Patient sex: F
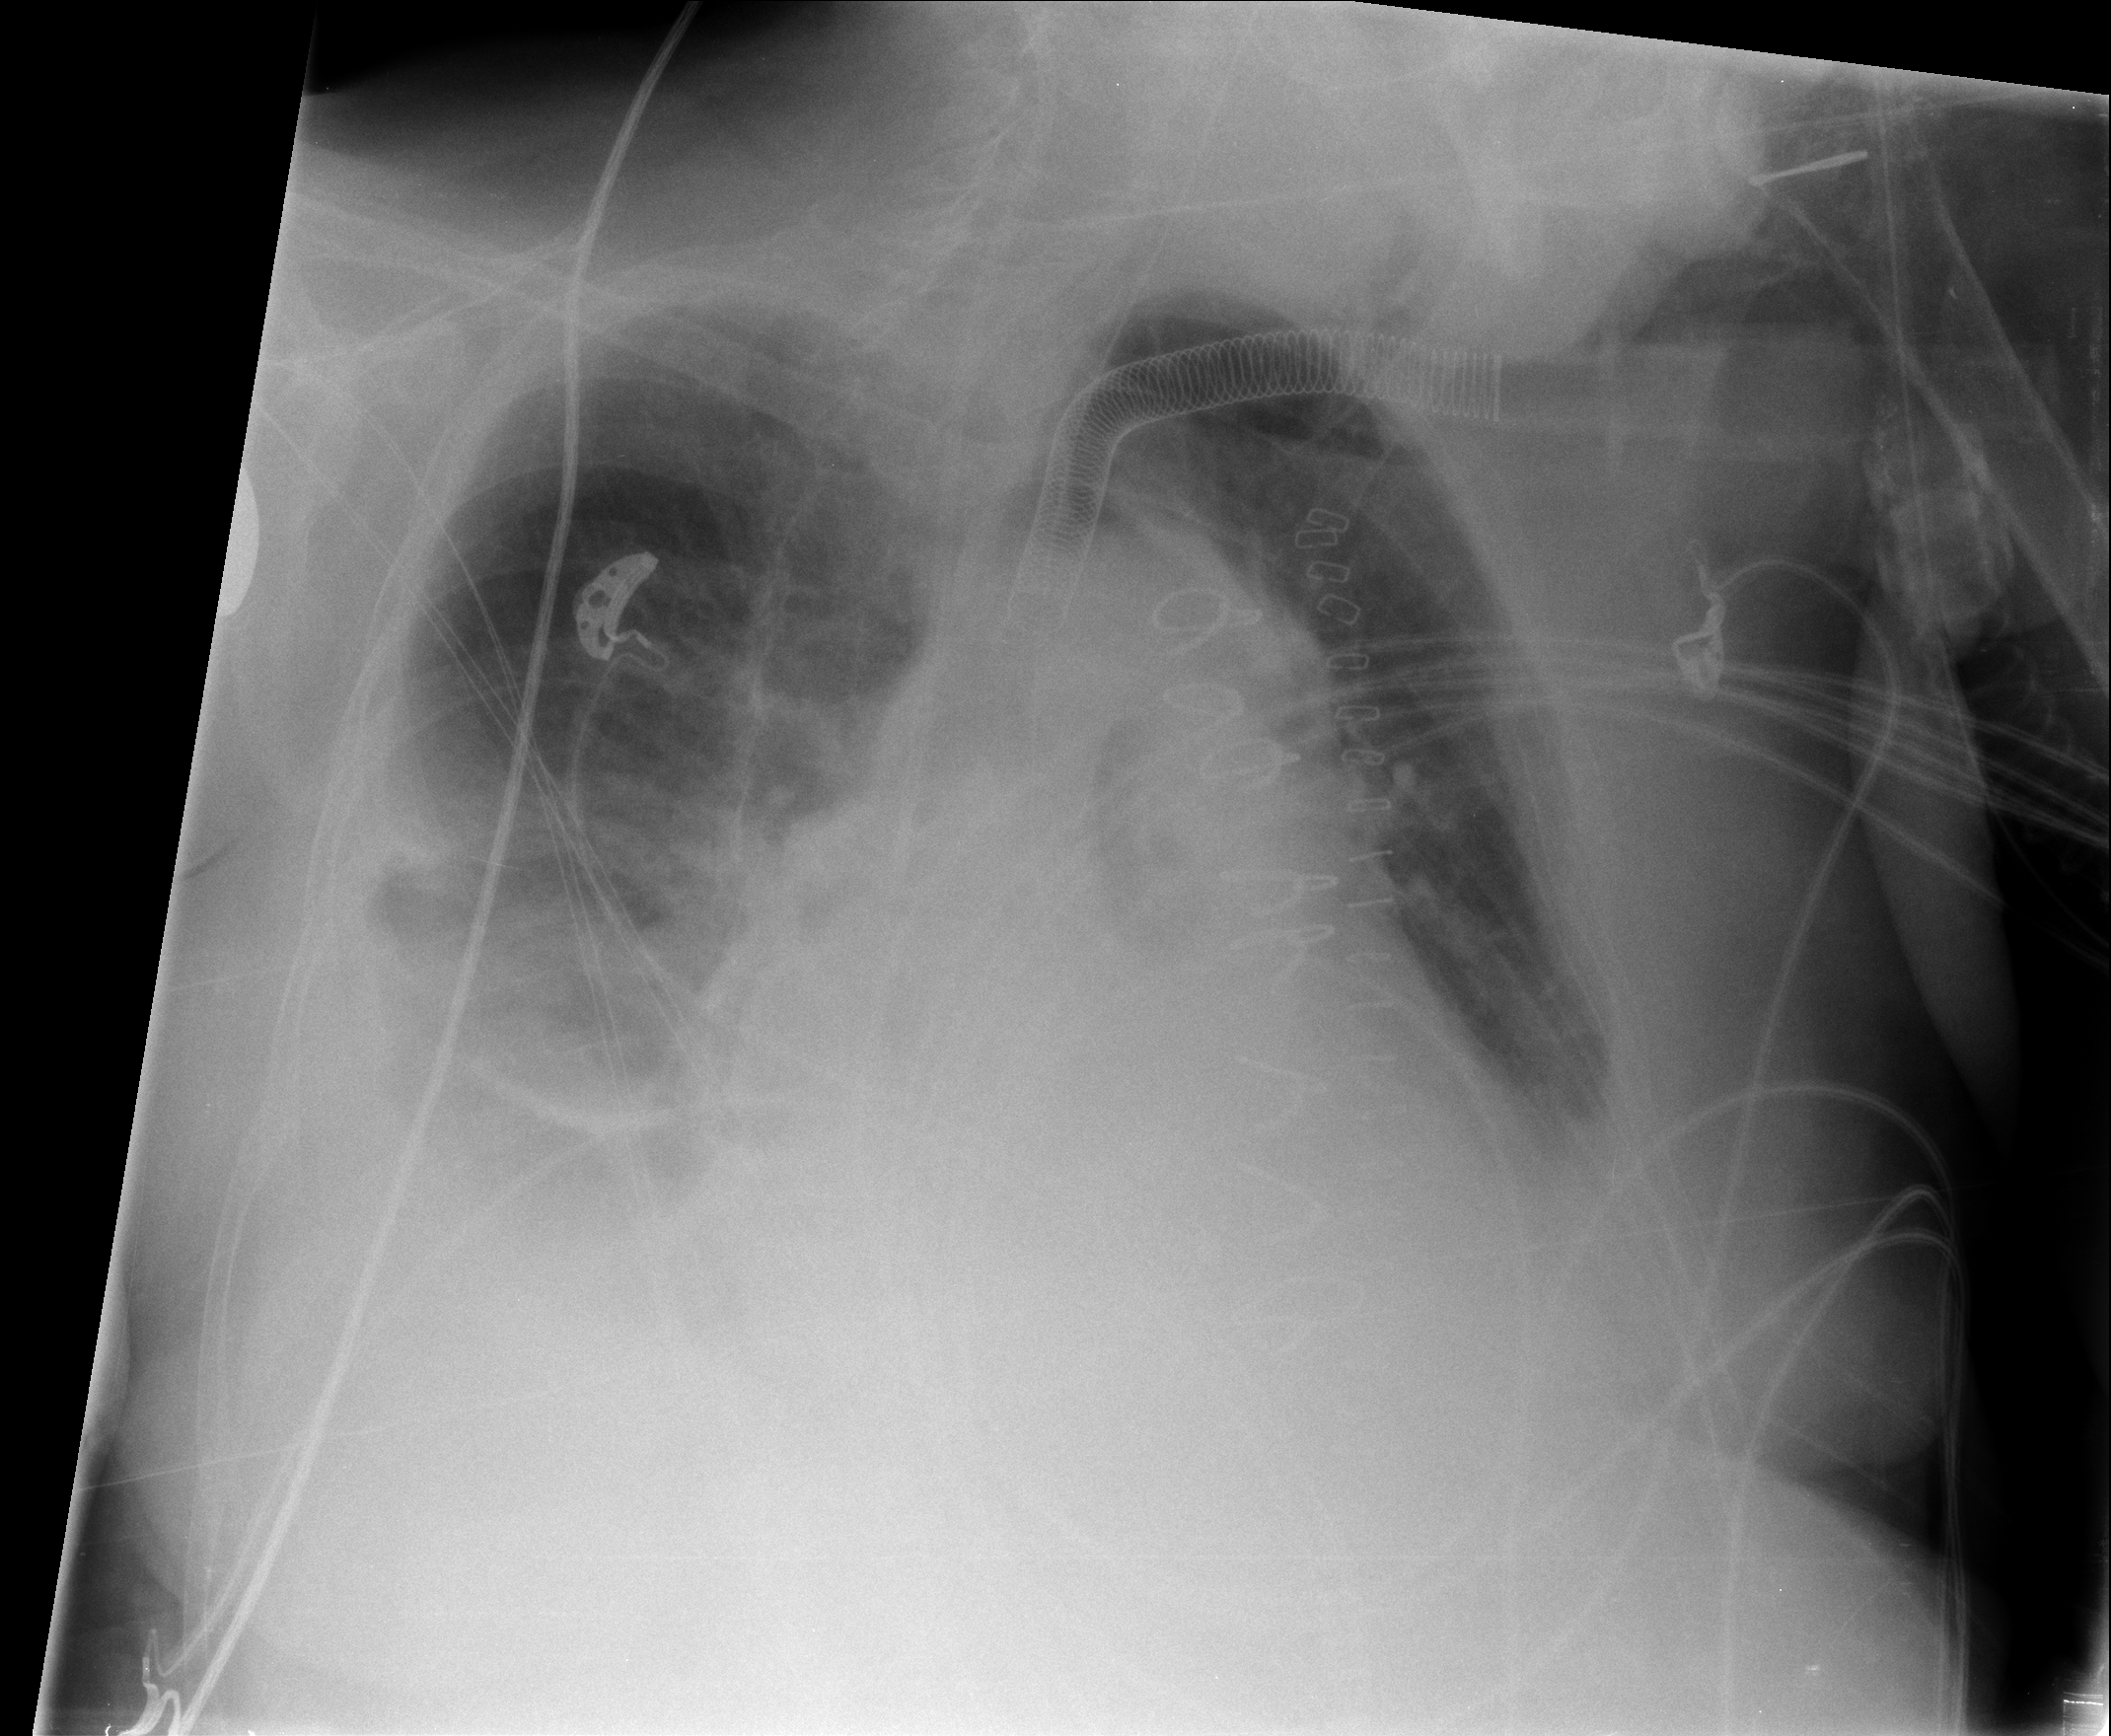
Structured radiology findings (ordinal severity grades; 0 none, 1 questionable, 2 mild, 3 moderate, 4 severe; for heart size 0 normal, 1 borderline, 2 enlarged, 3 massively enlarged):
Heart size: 2
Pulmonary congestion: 3
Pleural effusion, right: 3
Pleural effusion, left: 2
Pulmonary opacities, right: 2
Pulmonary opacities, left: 0
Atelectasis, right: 3
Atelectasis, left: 2